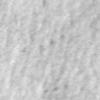
Label: no_change